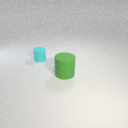
large green rubber cylinder in front of small cyan rubber cylinder